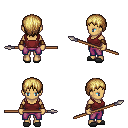
a pixel art fantasy rpg character, female body template, human, tanned skin, maroon pirate shirt, magenta pants, blonde plain hairstyle, cloth bracers, gray slippers, spear, four views (front, back, left, right), 2x2 character sprite sheet, small pixel art, hard edges, no anti-aliasing